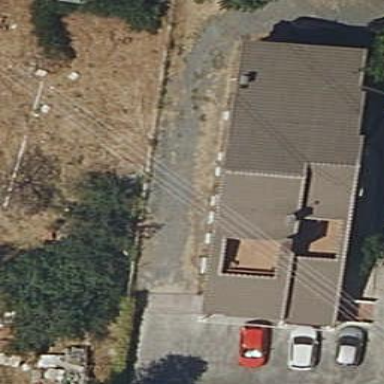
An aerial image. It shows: Part of building.